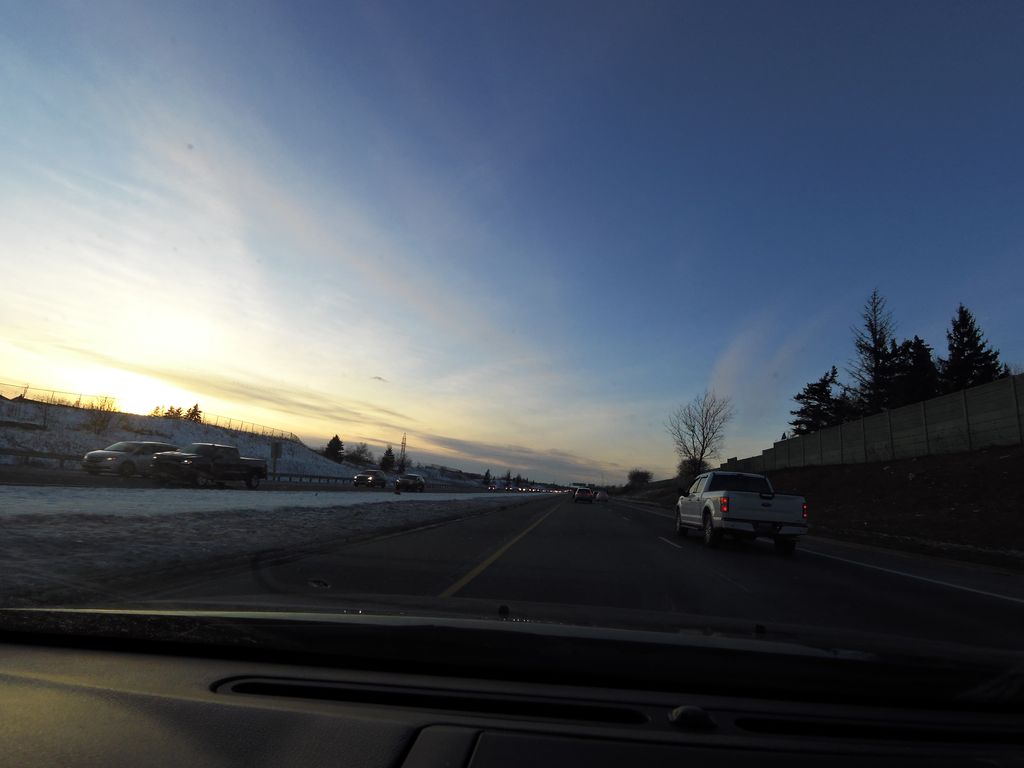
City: hamilton